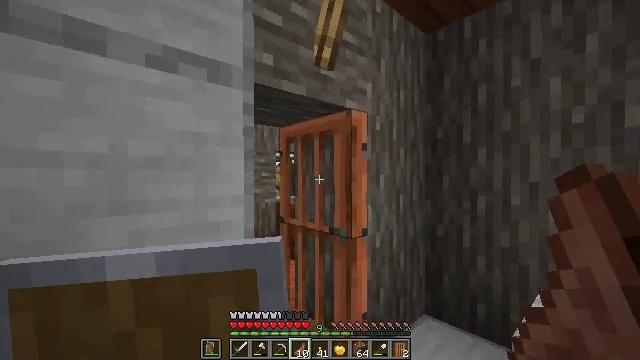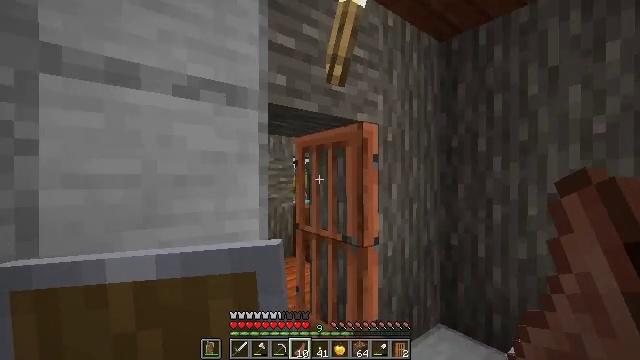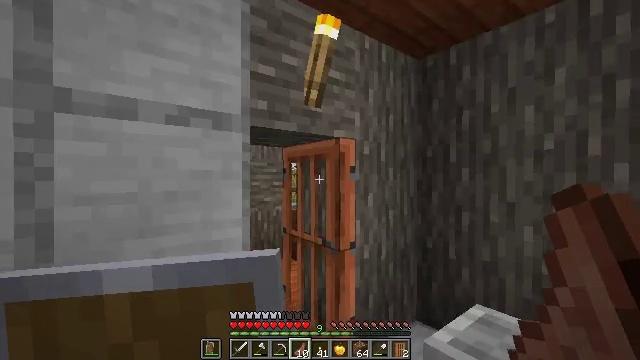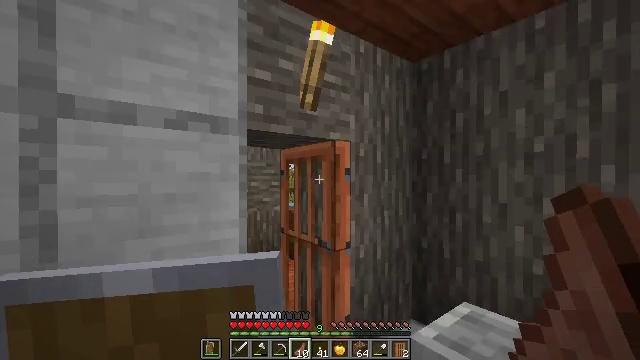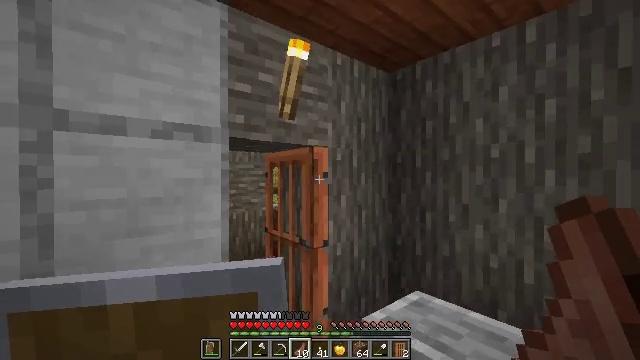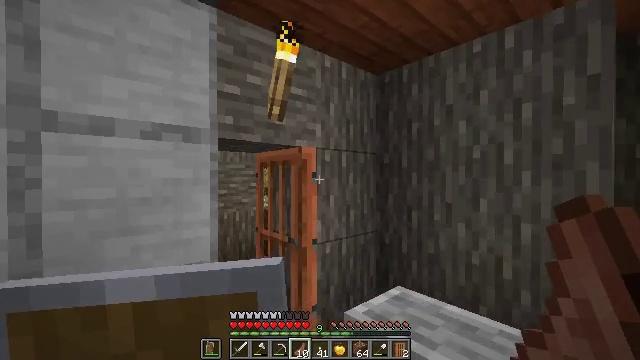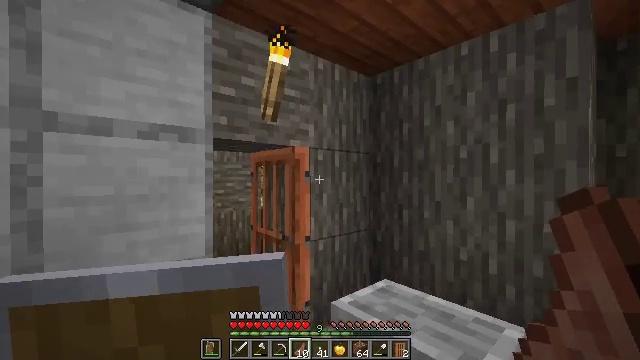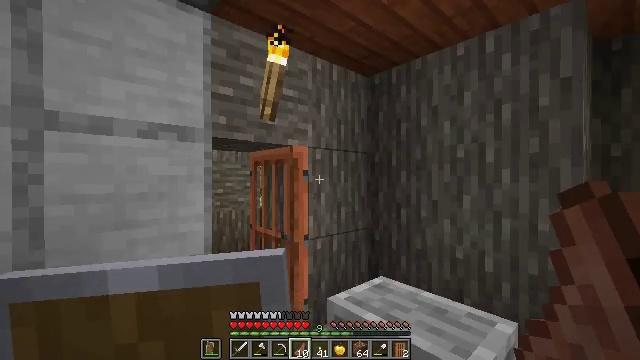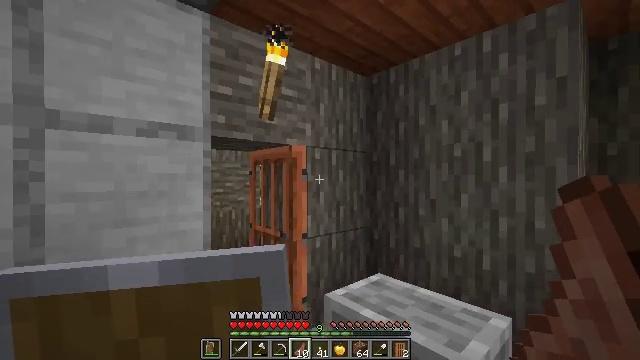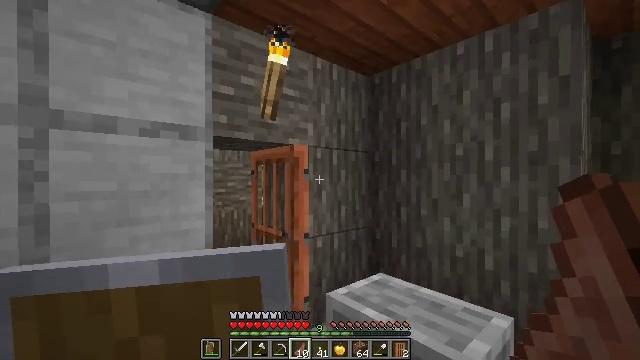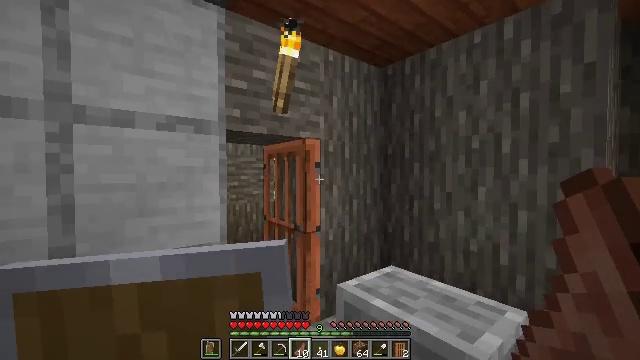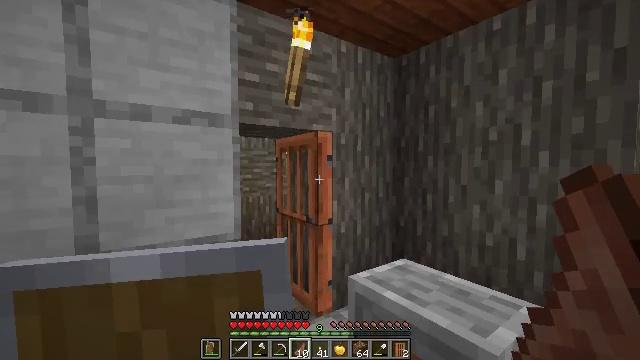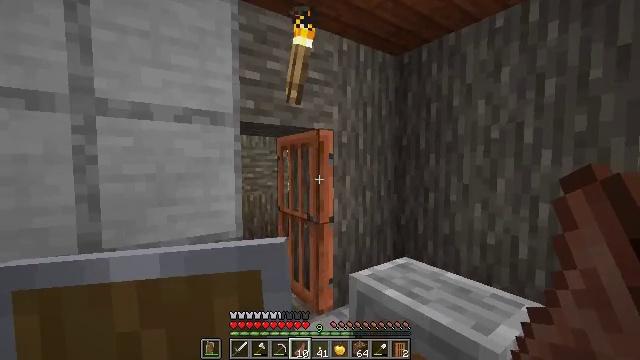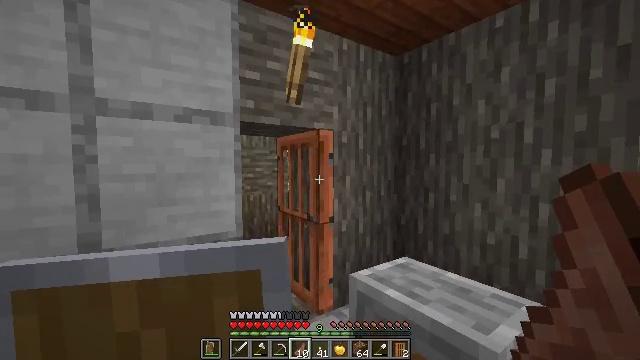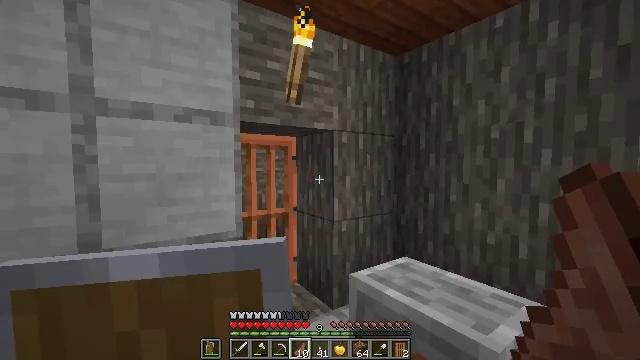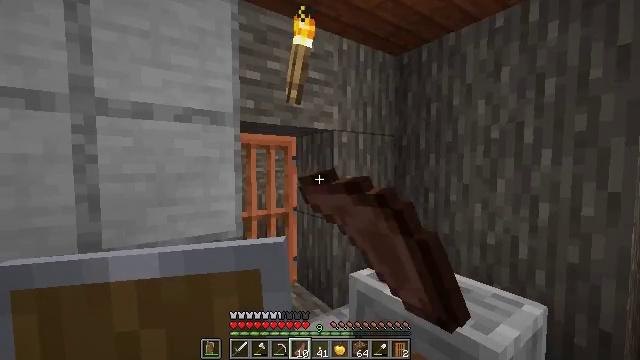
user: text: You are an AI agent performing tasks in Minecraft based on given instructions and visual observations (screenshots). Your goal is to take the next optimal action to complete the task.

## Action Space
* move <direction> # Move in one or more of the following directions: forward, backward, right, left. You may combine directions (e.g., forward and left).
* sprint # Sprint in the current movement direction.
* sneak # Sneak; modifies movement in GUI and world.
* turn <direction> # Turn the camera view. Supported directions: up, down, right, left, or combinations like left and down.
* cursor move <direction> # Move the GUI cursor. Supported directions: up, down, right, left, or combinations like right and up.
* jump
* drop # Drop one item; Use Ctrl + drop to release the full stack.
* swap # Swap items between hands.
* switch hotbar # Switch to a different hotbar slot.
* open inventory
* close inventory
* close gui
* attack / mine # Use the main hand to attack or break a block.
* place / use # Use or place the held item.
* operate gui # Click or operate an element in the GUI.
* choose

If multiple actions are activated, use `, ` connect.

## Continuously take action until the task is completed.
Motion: motion action
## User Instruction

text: Break the smooth stone to collect it.
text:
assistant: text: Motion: move back, turn left
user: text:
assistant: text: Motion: move back
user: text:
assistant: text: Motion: move back
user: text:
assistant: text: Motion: move back, turn right
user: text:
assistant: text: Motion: turn right
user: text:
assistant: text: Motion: no_op
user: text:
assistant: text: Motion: no_op
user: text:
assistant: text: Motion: no_op
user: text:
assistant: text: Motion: no_op
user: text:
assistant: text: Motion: turn left and down
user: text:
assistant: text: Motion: turn left and down
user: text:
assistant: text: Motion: no_op
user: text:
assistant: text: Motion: no_op
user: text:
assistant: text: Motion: use / place
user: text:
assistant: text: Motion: use / place
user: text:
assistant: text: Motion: no_op
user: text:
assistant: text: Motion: no_op
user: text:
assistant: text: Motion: move back, turn left
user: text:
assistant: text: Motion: move back, turn left and up
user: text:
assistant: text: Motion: move back, turn left and up
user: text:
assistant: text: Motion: move back, turn left and up
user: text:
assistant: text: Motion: no_op
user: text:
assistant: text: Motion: no_op
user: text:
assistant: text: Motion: no_op
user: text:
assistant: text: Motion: no_op
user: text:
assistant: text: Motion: turn right and up
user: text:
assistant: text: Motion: turn right and up
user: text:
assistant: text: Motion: no_op
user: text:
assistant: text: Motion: no_op
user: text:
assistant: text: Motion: no_op